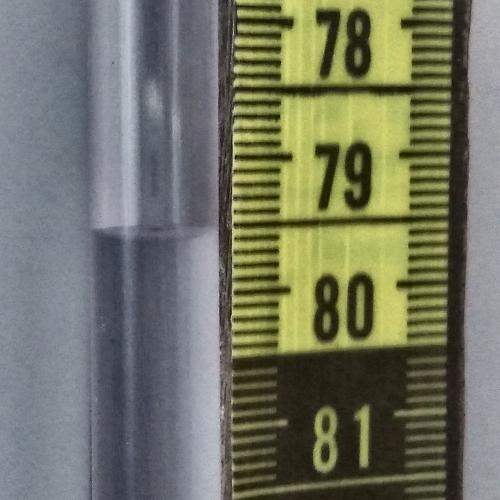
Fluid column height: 79.5 cm